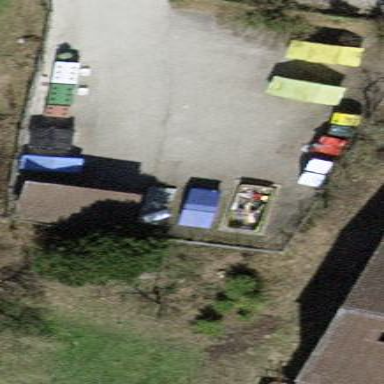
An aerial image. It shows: Recycling center for various types of waste.